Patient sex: M
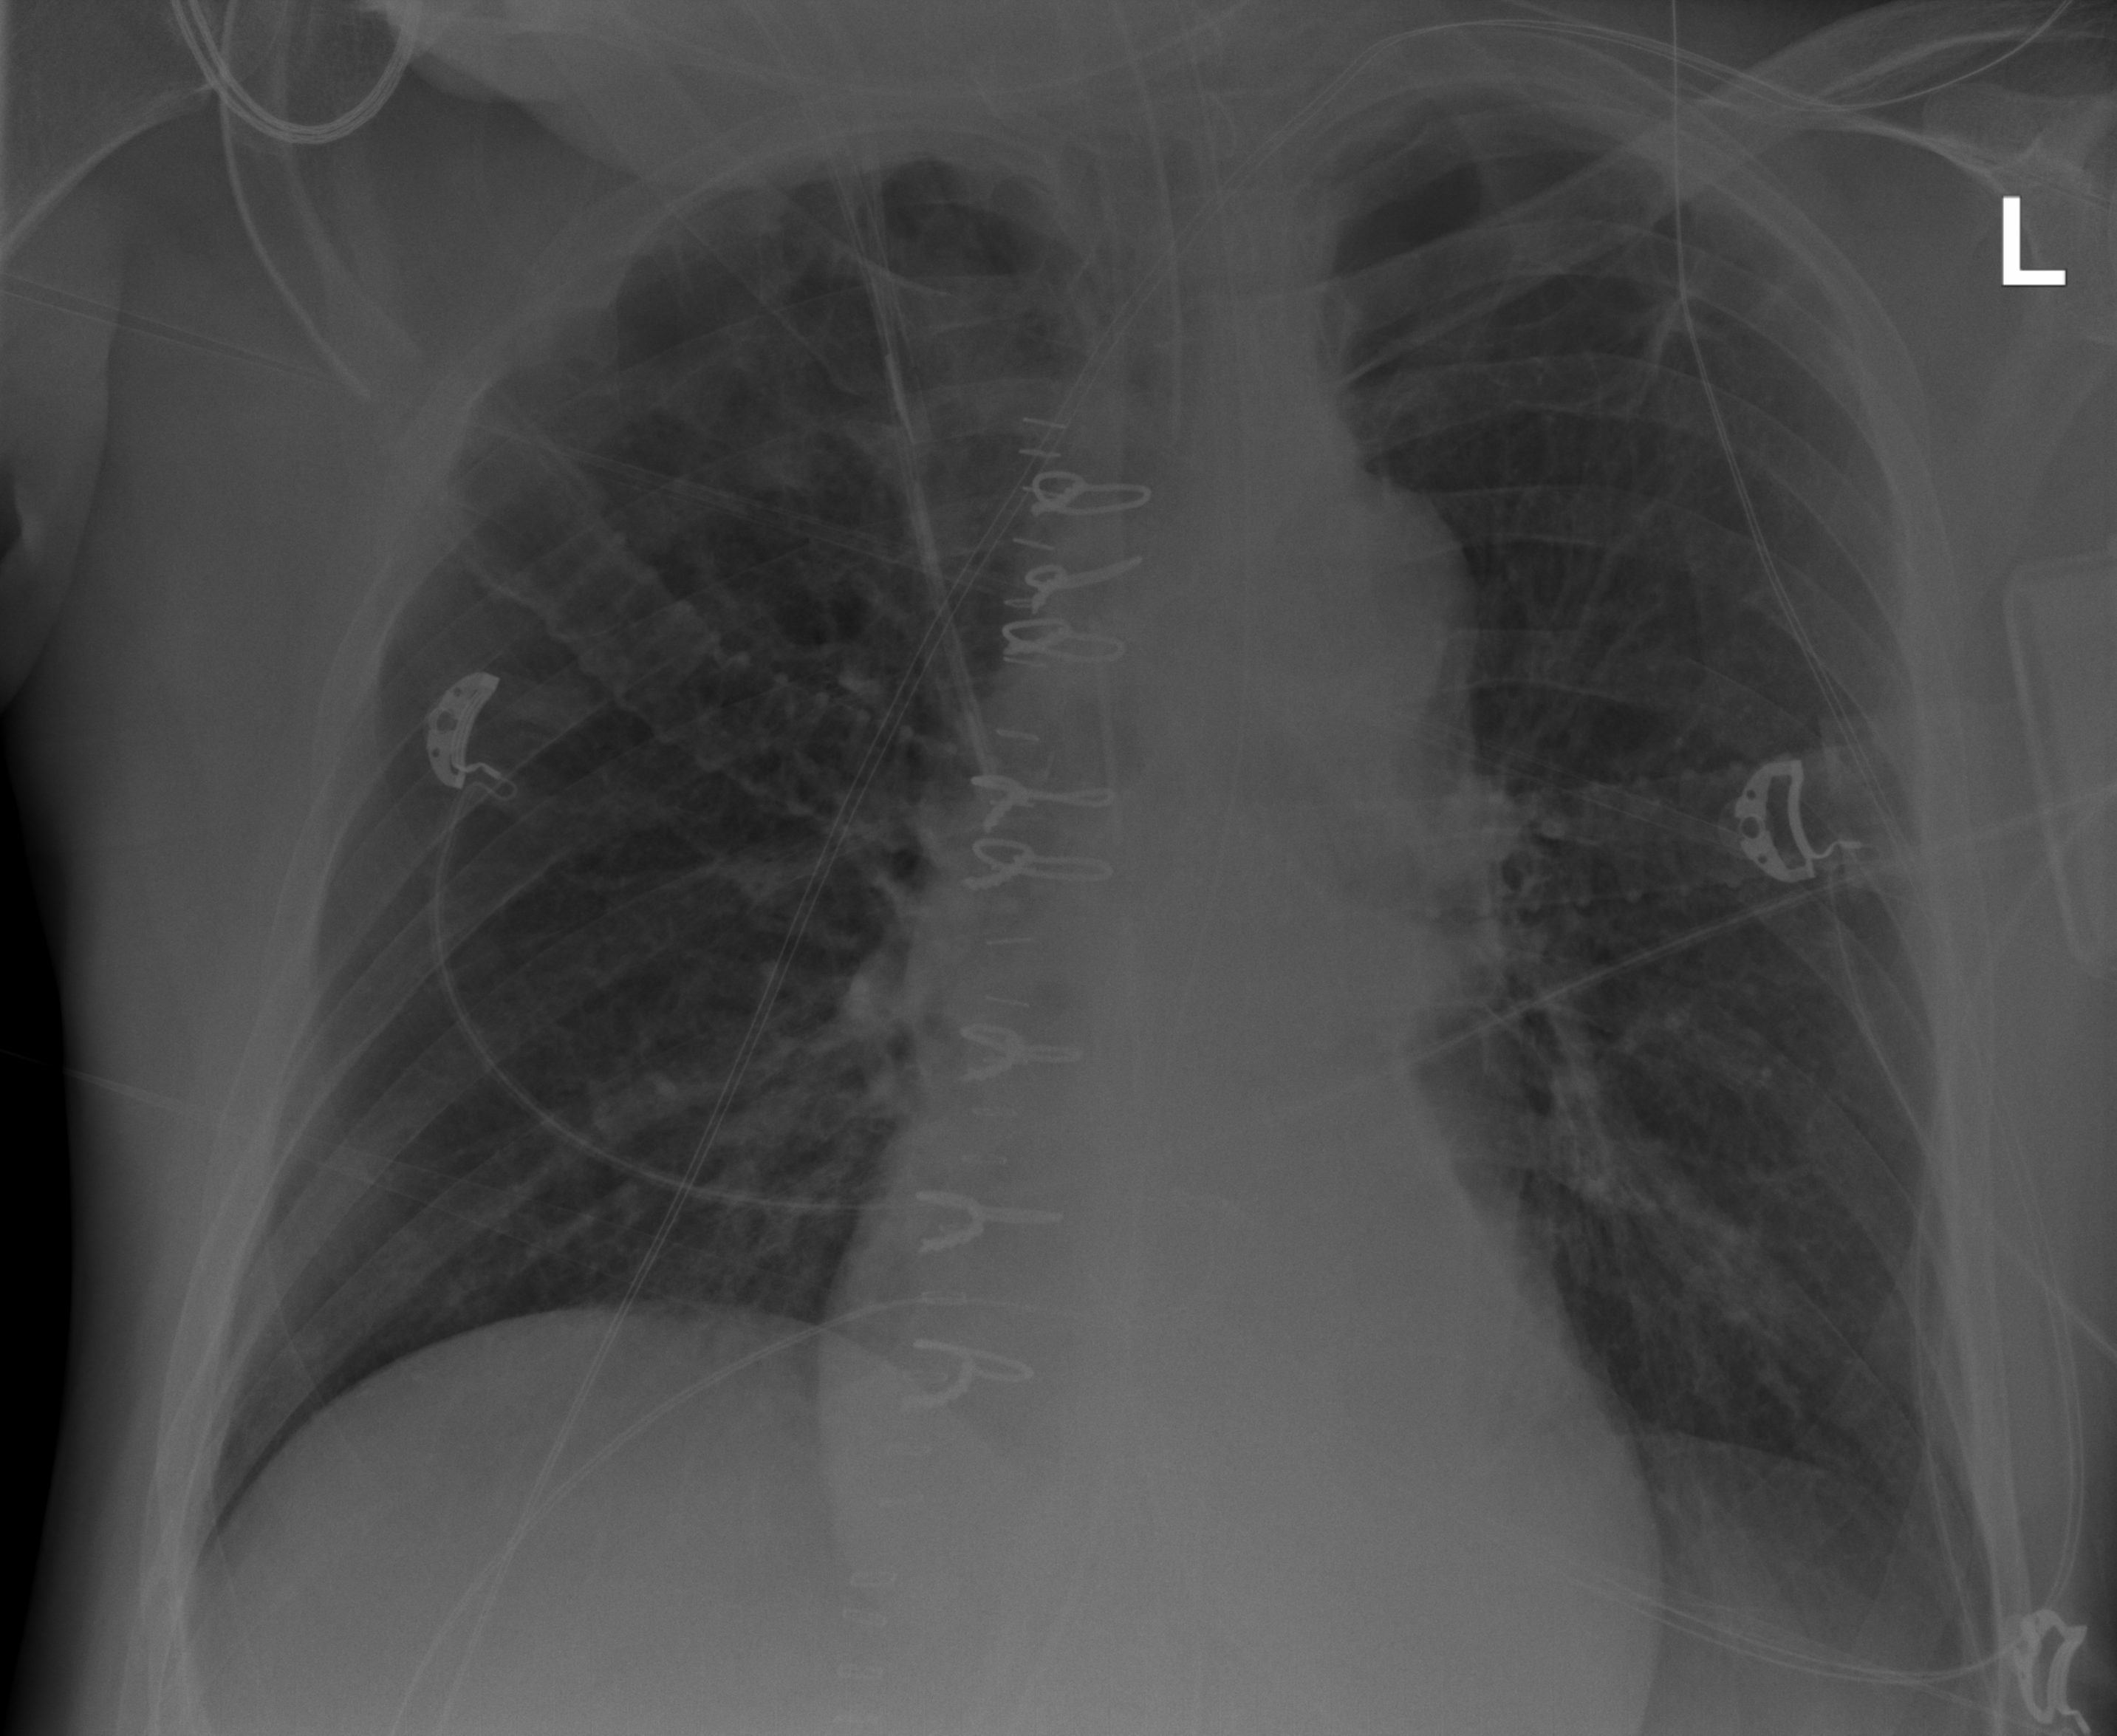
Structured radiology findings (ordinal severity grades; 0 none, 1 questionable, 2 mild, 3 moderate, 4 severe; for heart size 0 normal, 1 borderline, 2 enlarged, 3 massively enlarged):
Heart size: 0
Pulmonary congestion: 0
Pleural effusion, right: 0
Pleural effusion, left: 0
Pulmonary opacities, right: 0
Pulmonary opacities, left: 0
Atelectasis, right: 0
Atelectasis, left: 0